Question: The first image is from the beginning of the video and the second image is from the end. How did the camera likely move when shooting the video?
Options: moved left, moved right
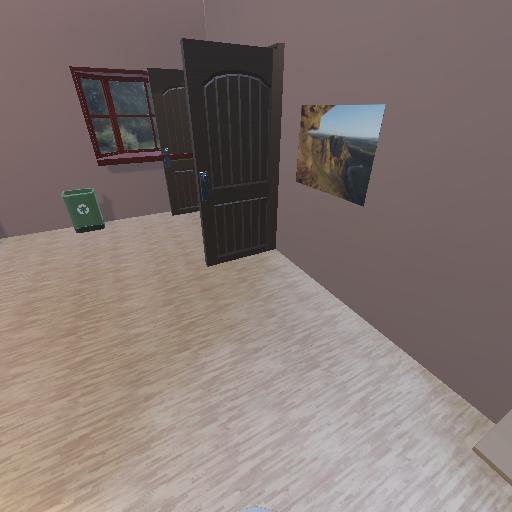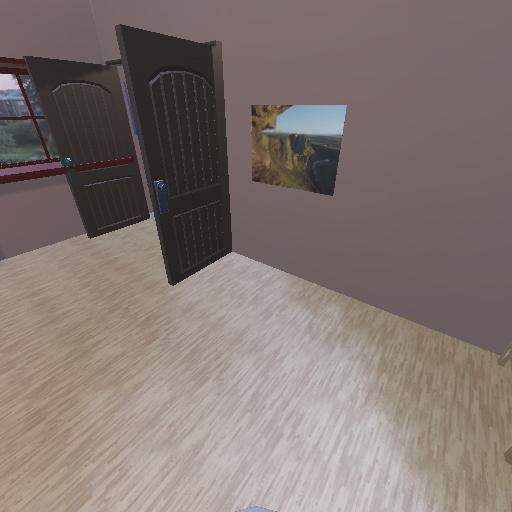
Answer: moved left